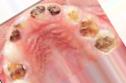
Condition: Caries